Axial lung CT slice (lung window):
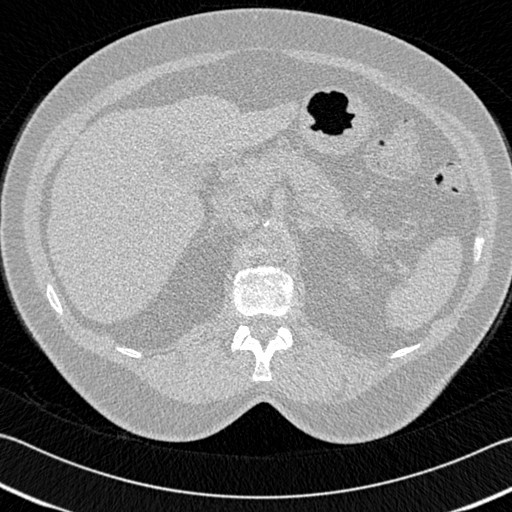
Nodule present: no